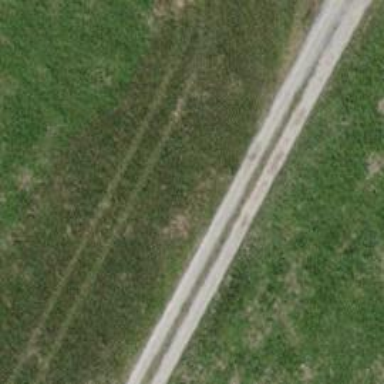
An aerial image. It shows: Track with grade2 tracktype.